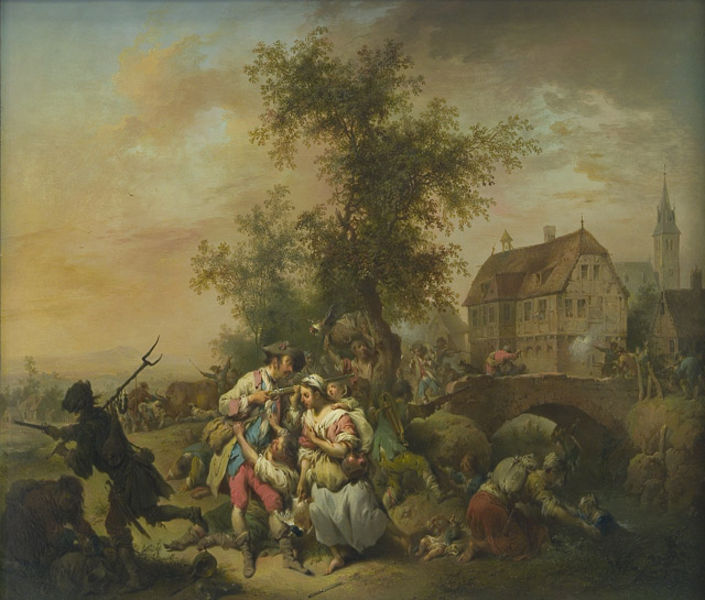
Titel: Kriegsgreuel
Künstler: Johann Conrad Seekatz
Standort: Karlsruhe
Institution: Staatliche Kunsthalle Karlsruhe
Schlagwörter: baum, blau, dunkel, gemälde, gewitter, gruppe, himmel, kampf, laub, mann, schatten, wasser, wolken, baden, bäume, fluss, frauen, gelb, grün, kirchturm, landschaft, menschen, stadt, ufer, abend, braun, bunt, damen, fenster, frankreich, frau, hell, hut, kleid, kleider, licht, männer, orange, strasse, szene, weiss, dach, gebäude, gras, haus, hund, rot, schloss, tiere, tuch, weg, wiese, wolke, fest, herren, leute, malerei, rock, arm, arme, barock, kleidung, messer, spitze, stein, steine, tod, herr, holland, niederlande, bach, dämmerung, feld, häuser, kühe, natur, sonnenaufgang, vieh, brücke, kirche, qualm, rauch, sonne, boden, land, familie, frau kind, kind, mutter, paar, personen, vater, renaissance, rokoko, rosa, bauern, genre, kamin, kinder, stock, turm, krug, farbig, magd, düster, bogen, gepäck, heu, last, laufen, dorf, dächer, giebel, dunst, farbe, sonnenuntergang, herde, kuh, rind, baby, markt, ziehen, französisch, bogenbrücke, romantik, ölgemälde, angst, dampf, gewalt, krieg, not, schlacht, sturm, soldaten, weib, weiber, kopftuch, abendrot, bauer, leuchten, flucht, bad, waschen, strümpfe, lichtstrahl, rinder, schaf, fetzen, steinbrücke, neblig, aufruhr, weinen, gefahr, raub, revolution, schwert, uniform, waffen, überfall, aufstand, knien, soldat, tote, verletzte, waffe, fliehen, panik, rennen, schrecken, tumult, flüchten, stiefel, laubbaum, tasche, schuh, ritter, glocke, erschossen, tid, gewehr, landhaus, manierismus, flehen, mittelalter, wams, drohung, graben, bettler, eiche, staft, flinte, menscehn, pike, speer, schaten, kreig, gewehre, räuber, gesinde, verletzung, vertreibung, schusswaffe, ochse, stier, hirte, familien, französische revolution, wegrennen, schießen, gabel, plünderer, retten, rettung, säugling, franzose, pistole, pulver, gefecht, milieu, schuß, spätbarock, rural, schöpfen, baurn, brück, plünderung, pulverdampf, anflehen, gnade, hauss, klammern, muskete, bewaffnung, befreiung, läuft, mistgabel, banditen, diebe, heugabel, himmelö, schüsse, sansculotte, harke, musketier, ggemälde, forke, feuern, vorderlader, schiesserei, französe, baus, bauernaufstand, n, 18. jahrhundert, 17. jahrhundert, 17.jh., turbulent, 18.jh., fklucht, pulfer, kireg, bäuerliche szene, mündungsfeuer, schießserei, pluver, laufene, brücke#, #bach